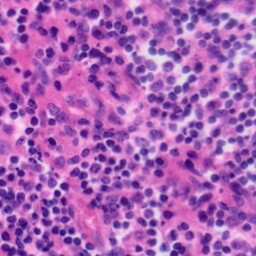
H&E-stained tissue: Tonsil